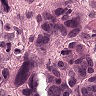
Metastatic tissue present: yes